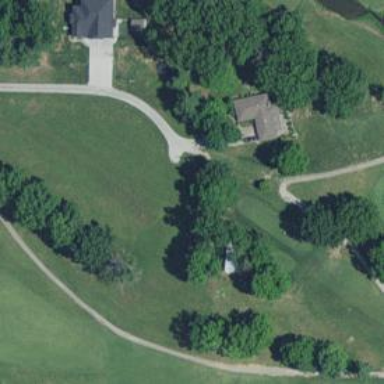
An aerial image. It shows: Golf tee.